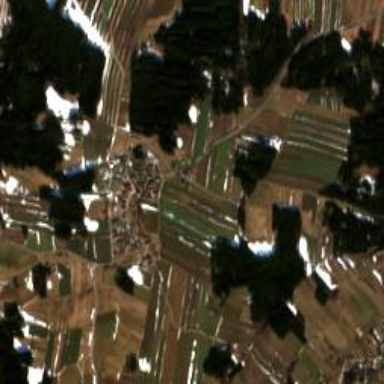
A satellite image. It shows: Village.